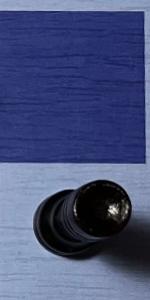
Label: Rook_Black